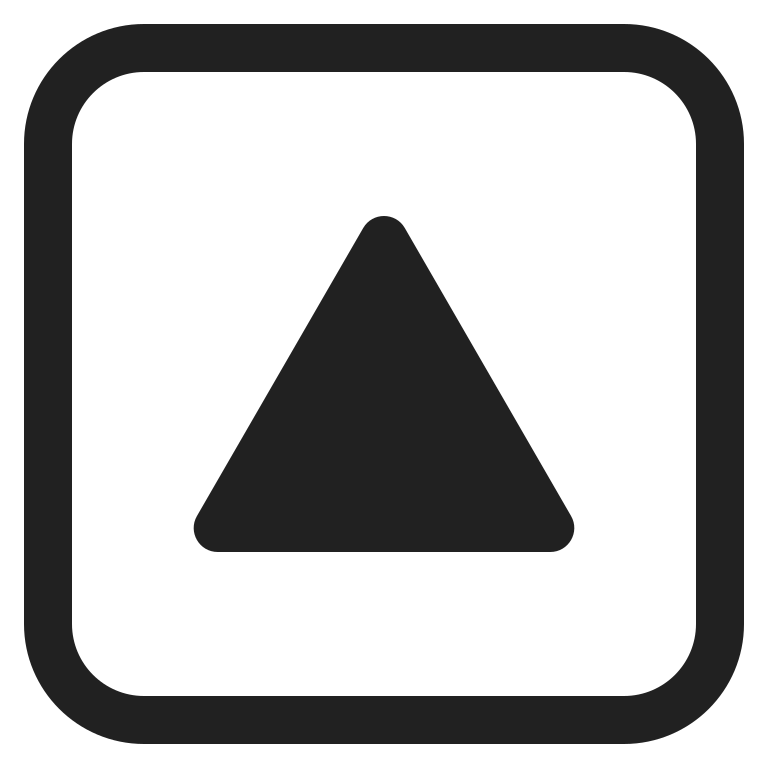
upwards button high contrast